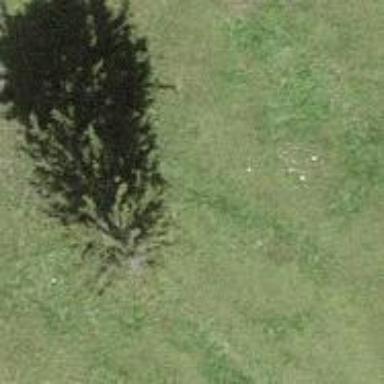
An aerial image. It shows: Beautiful tree in nature.